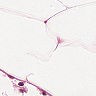
Metastatic tissue present: no